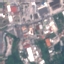
Label: Industrial